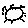
Label: sun